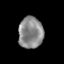
Tissue: prostate
Cell type: Myeloid cells
Senescence score: 0.2949
Nuclear area (px): 755
Mean DAPI intensity: 138.295